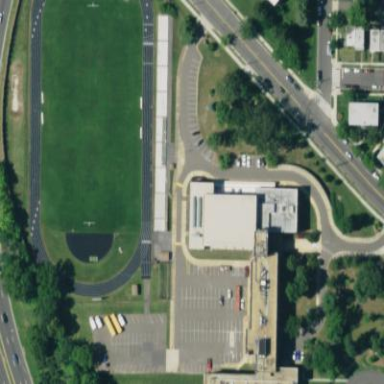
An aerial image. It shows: School.